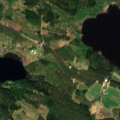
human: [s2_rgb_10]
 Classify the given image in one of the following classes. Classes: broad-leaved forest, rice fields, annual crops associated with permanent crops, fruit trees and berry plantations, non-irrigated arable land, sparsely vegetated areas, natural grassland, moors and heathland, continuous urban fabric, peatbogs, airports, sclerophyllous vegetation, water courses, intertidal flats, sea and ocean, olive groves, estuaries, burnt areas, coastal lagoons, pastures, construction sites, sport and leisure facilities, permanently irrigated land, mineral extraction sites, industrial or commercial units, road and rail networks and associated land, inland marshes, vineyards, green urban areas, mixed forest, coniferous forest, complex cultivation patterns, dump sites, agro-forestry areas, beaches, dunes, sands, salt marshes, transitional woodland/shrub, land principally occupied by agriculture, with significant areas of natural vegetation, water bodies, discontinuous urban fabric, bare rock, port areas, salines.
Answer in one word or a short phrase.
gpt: coniferous forest, mixed forest, transitional woodland/shrub, water bodies